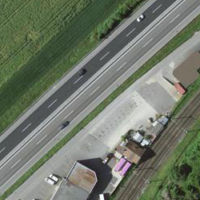
EUNIS habitat code: 57
Species observed at this site:
Milvus milvus